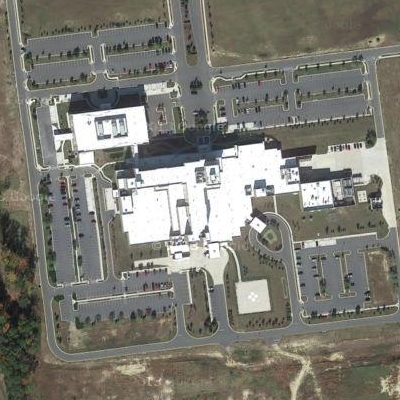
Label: Industry